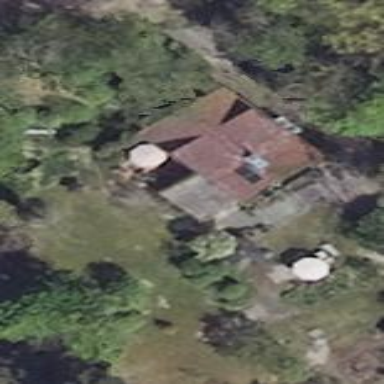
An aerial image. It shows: Residential house.